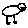
Label: bird